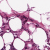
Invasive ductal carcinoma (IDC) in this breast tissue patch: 0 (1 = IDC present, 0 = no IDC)